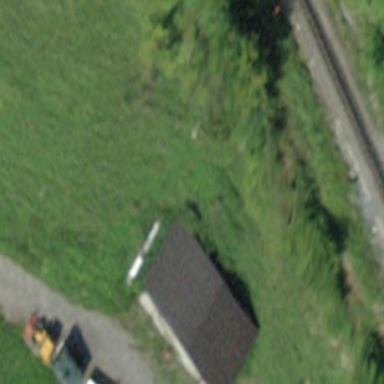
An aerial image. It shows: Barn.